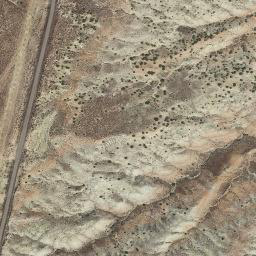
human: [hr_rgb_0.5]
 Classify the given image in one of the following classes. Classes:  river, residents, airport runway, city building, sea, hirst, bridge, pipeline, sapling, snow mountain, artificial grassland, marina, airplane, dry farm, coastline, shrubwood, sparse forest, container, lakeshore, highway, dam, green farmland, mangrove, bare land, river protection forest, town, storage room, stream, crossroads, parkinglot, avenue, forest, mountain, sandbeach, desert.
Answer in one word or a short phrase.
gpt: mountain